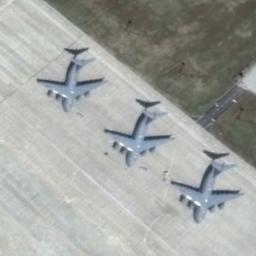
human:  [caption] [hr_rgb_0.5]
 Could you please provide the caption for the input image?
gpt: Three gray planes parked in a line on the open area and the lawn beside .

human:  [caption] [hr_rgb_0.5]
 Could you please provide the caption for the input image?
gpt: Three gray planes are parked on the runway beside the grass .

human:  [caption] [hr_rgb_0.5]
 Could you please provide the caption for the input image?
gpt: There are three gray planes of the same size in a clearing .

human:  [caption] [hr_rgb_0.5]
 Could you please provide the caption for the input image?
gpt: Three gray airplanes lined up in a row .

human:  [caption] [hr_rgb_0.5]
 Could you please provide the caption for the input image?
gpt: Four planes are in the clearing next to the grass .